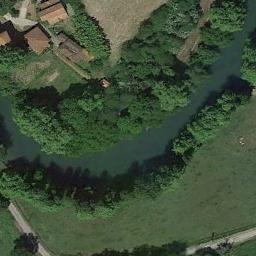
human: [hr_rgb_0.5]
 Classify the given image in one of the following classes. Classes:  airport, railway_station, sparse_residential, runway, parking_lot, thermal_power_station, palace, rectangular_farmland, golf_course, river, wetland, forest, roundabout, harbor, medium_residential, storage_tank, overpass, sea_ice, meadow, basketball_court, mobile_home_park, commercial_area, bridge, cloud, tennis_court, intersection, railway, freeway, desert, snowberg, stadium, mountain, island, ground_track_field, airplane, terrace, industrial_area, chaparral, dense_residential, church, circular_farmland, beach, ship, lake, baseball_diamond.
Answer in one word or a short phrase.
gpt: river